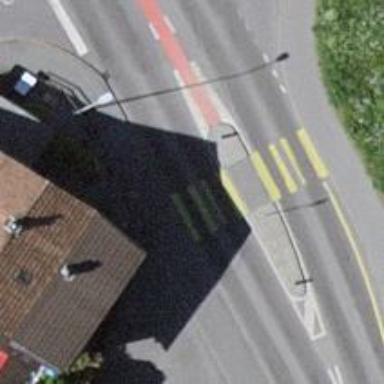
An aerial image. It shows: Uncontrolled road crossing with pedestrian island.